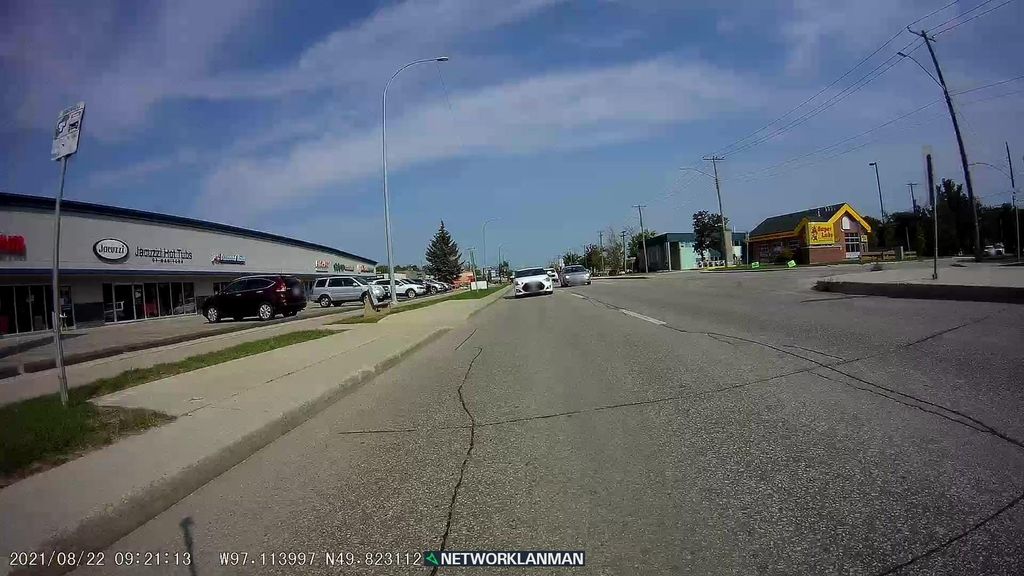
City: winnipeg